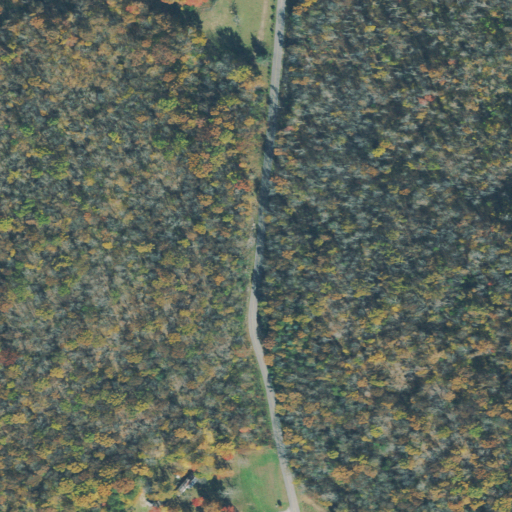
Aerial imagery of gap in Tennessee named Thorn Gap containing deciduous forest, open development, low intensity development, and pasture